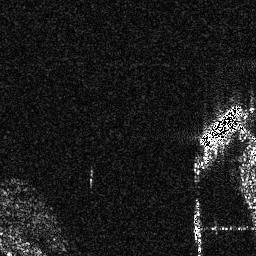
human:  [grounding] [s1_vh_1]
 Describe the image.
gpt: In the satellite image, there is  <ref>1 large ship </ref> <box>[[77, 39, 94, 56, 0]]</box> located at right.